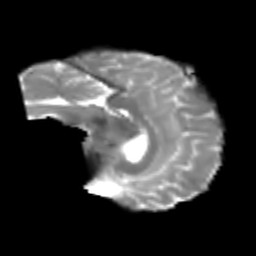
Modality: T2w
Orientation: sagittal
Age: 29
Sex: male
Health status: healthy